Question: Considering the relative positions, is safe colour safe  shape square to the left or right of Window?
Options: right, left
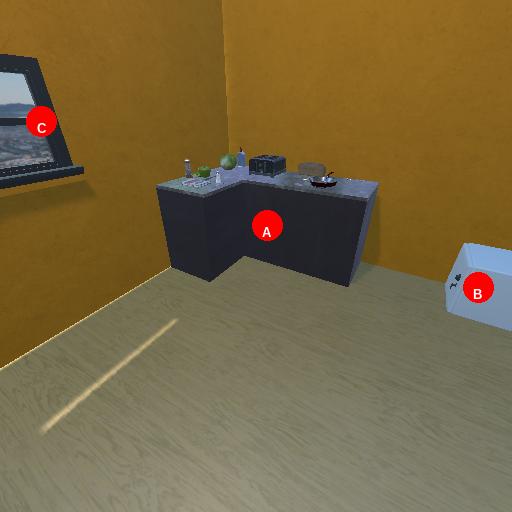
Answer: right